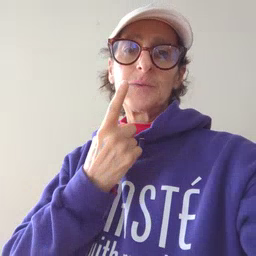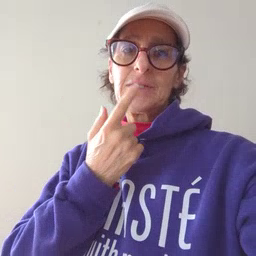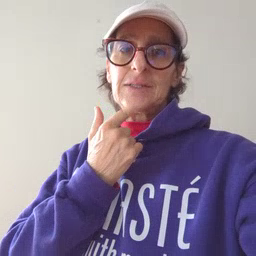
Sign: red